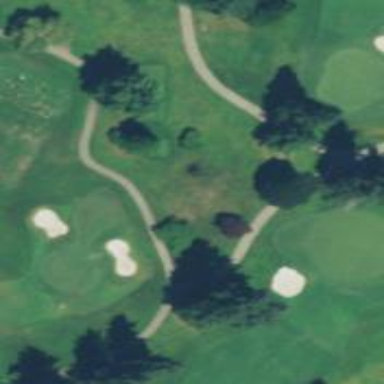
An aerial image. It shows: Path used for both walking and golf.